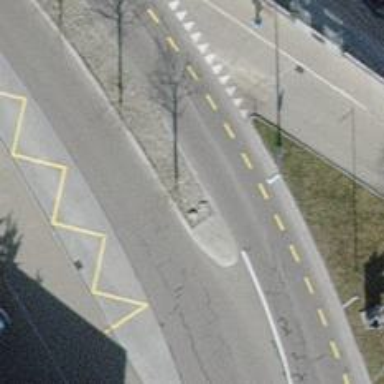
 featuring lane for cyclists on both sides."